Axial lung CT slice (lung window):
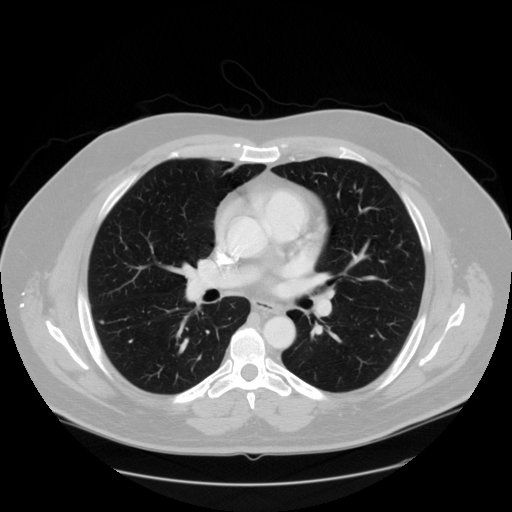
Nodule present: no